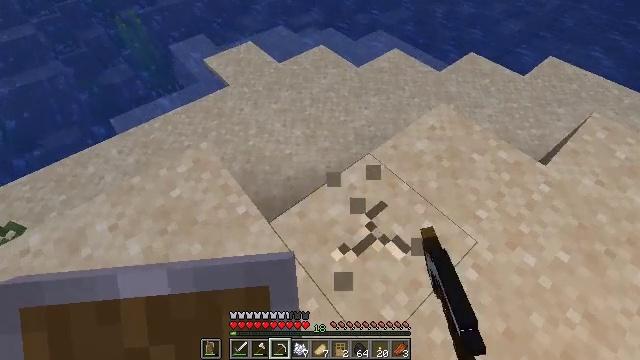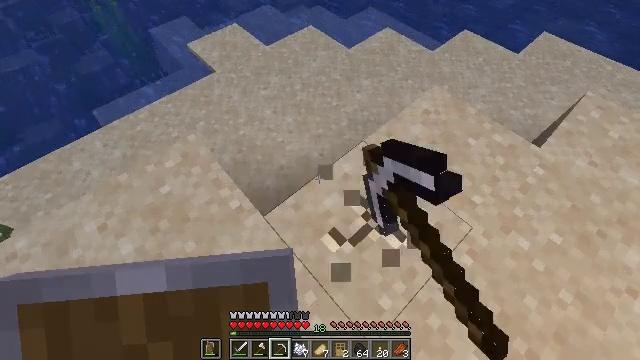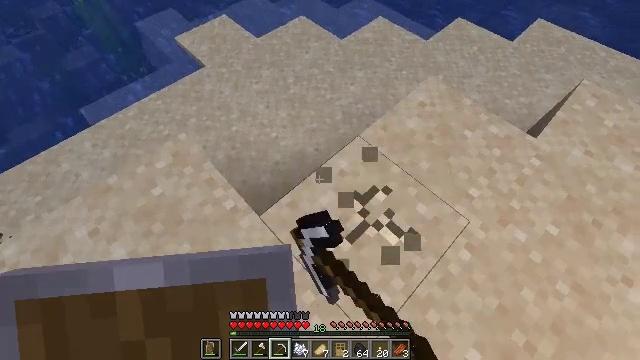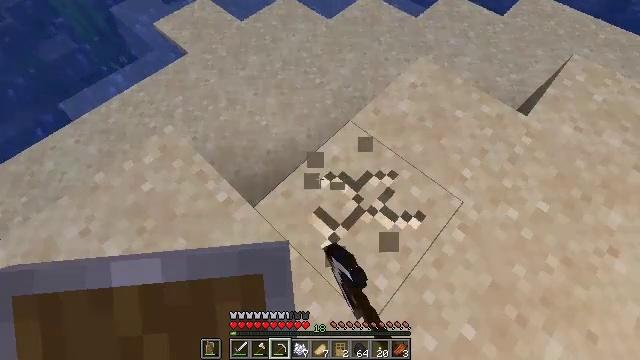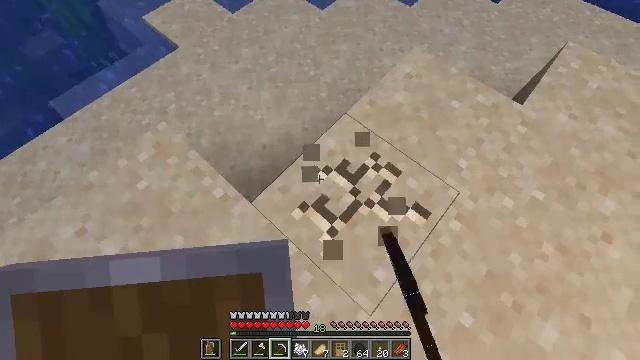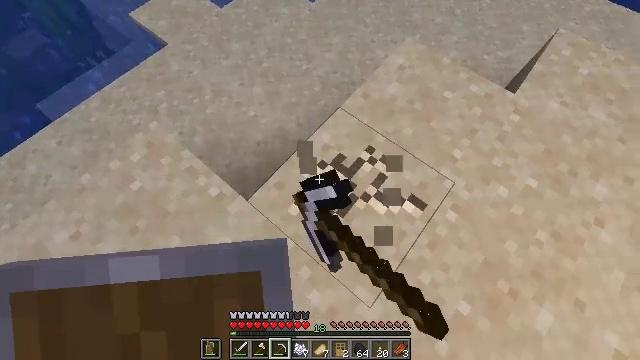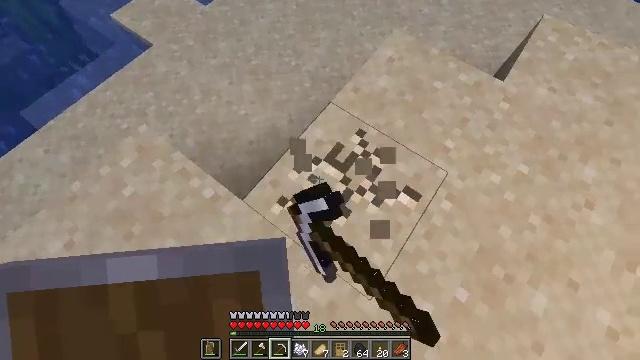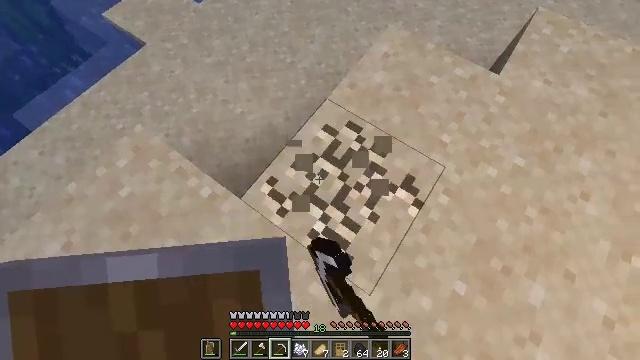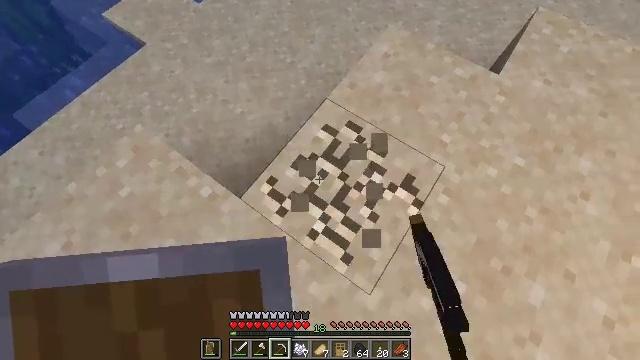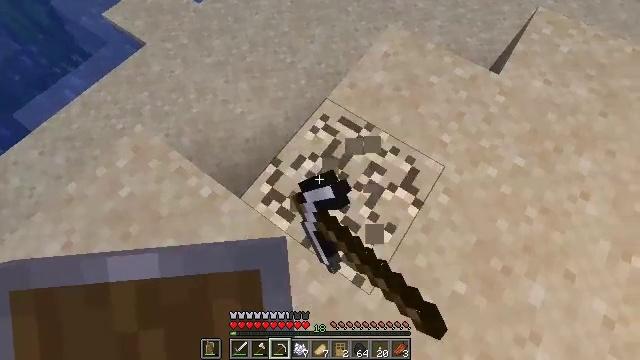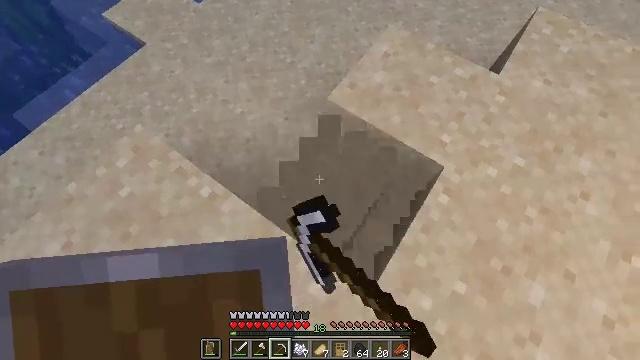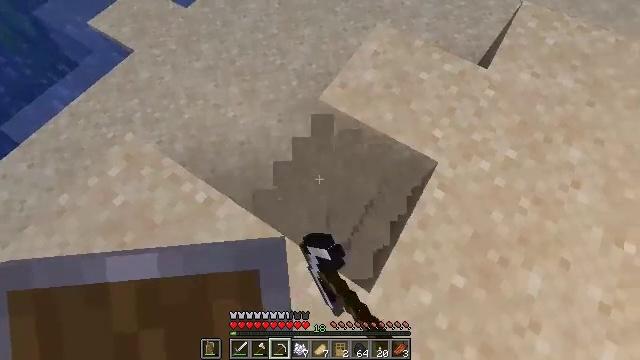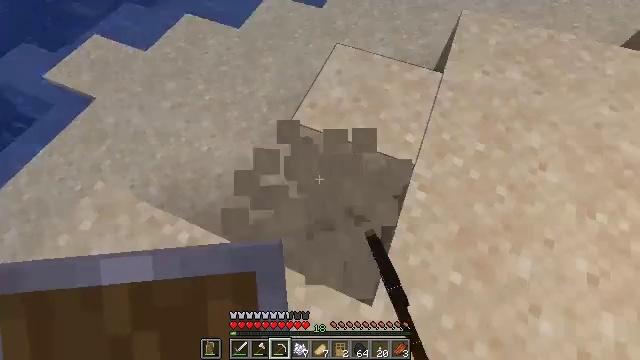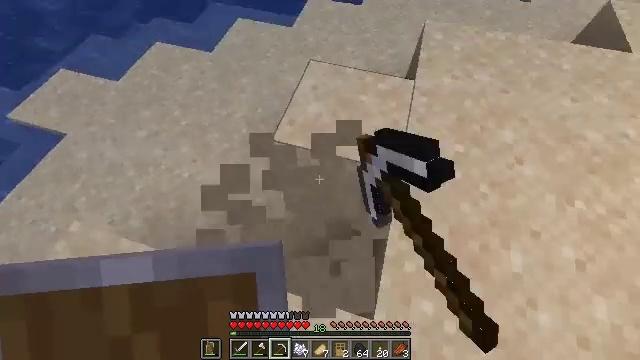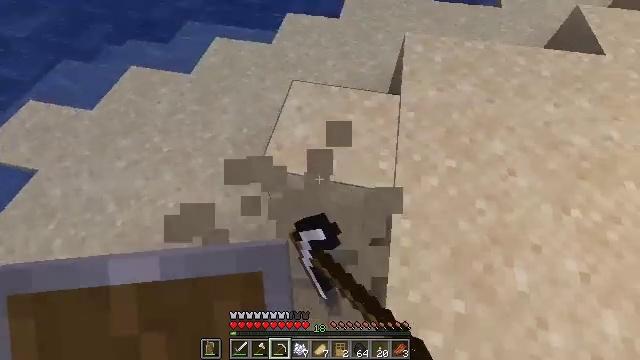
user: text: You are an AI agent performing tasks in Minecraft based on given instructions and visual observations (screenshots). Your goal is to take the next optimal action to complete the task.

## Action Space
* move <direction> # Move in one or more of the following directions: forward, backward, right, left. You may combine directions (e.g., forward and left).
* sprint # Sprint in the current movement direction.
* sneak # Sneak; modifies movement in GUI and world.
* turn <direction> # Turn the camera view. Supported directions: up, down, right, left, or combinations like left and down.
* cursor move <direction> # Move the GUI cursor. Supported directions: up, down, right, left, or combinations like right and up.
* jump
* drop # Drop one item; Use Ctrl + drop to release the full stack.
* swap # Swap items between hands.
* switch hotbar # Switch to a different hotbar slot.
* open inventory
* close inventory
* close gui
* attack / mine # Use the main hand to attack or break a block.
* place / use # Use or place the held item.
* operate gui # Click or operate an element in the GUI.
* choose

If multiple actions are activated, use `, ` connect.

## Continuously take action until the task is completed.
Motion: motion action
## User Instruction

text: Mine sand by the water.
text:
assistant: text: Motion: turn right and down, attack / mine
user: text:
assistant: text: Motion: turn right and down, attack / mine
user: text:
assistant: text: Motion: turn right and down, attack / mine
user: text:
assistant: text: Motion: turn right and down, attack / mine
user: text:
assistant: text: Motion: turn right and down, attack / mine
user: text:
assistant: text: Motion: turn right, attack / mine
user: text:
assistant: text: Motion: turn right, attack / mine
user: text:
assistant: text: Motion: attack / mine
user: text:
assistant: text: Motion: attack / mine
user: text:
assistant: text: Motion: attack / mine
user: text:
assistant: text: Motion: turn right, attack / mine
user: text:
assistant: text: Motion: turn right and up, attack / mine
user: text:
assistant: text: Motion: move forward, turn right and up, attack / mine
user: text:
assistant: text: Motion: move forward, turn right and up, attack / mine
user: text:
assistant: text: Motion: attack / mine